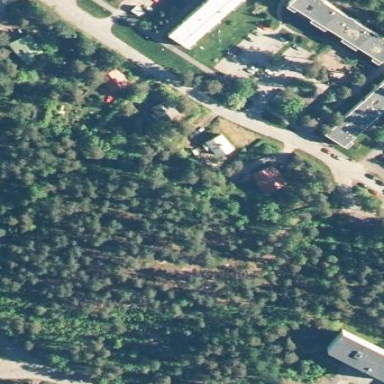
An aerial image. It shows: Beautiful woodland area.